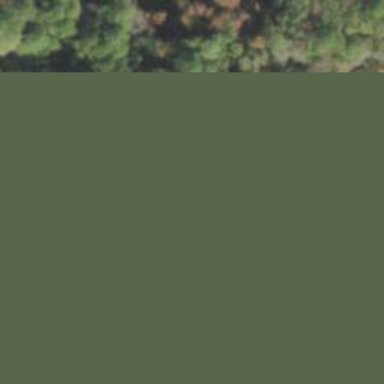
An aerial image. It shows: Mixed woodland area with various types of leaves.